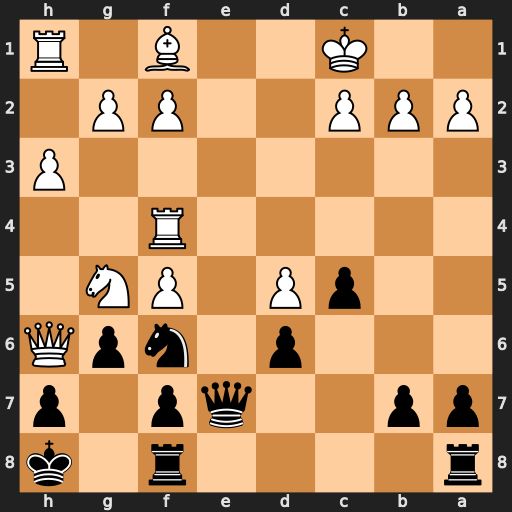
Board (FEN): r4r1k/pp2qp1p/3p1npQ/2pP1PN1/5R2/7P/PPP2PP1/2K2B1R
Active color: b
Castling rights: -
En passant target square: -
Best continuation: Qe1#